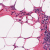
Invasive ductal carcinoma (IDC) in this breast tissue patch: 0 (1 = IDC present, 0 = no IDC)